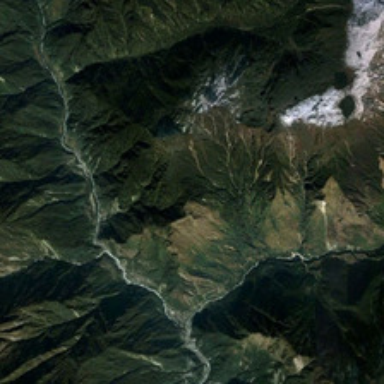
The green hills are next to each other in an unbroken line .